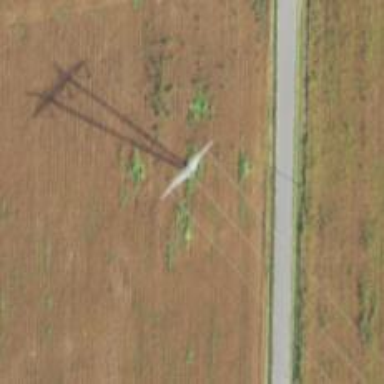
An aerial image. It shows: Lattice structure tower used for power distribution.